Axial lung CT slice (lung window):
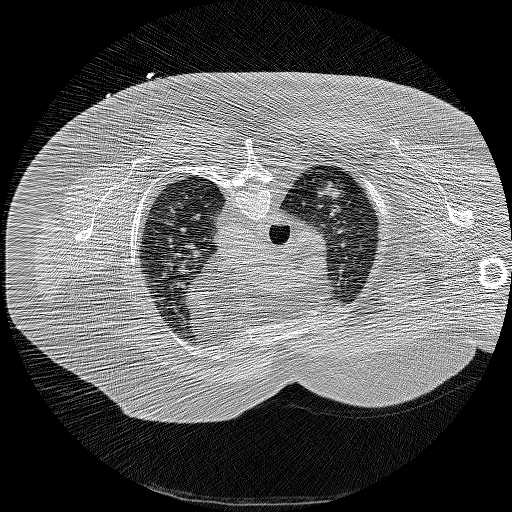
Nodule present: yes
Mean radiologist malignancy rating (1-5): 5